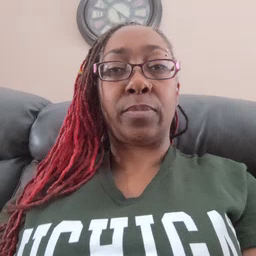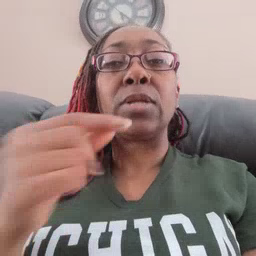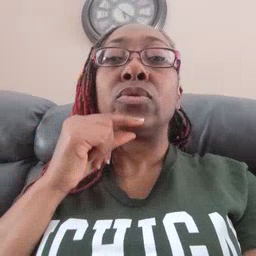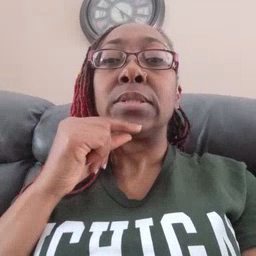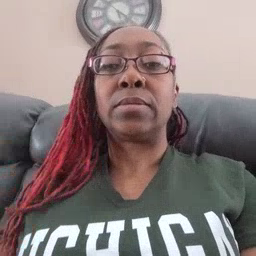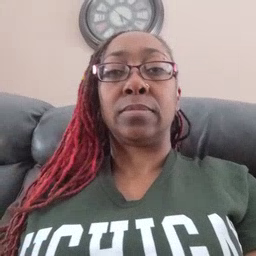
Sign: chin